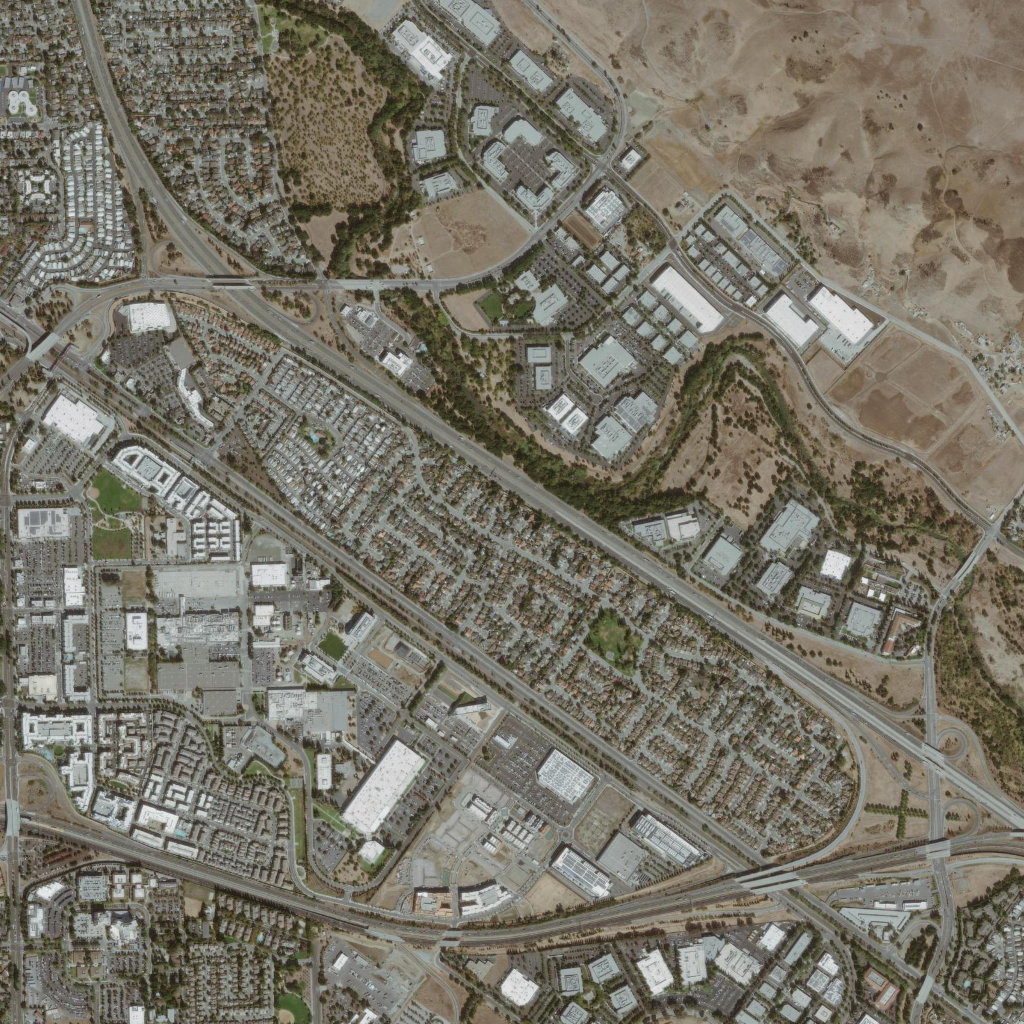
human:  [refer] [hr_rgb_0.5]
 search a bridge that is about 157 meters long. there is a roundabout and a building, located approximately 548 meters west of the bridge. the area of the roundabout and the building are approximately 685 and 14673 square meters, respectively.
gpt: <box>[[72, 84, 78, 87, 0]]</box>